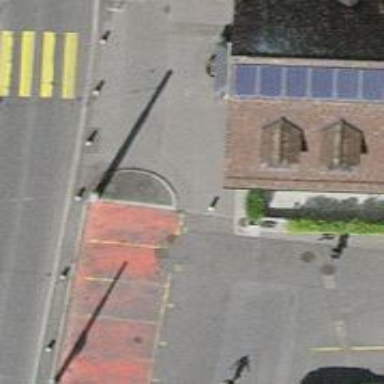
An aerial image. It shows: Bollard.